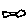
Label: bird